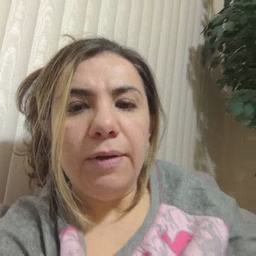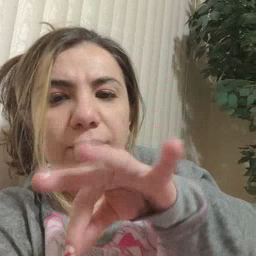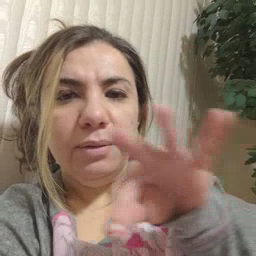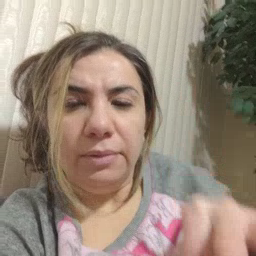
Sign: frenchfries